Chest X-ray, PA view. Patient: 45 years old, sex F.
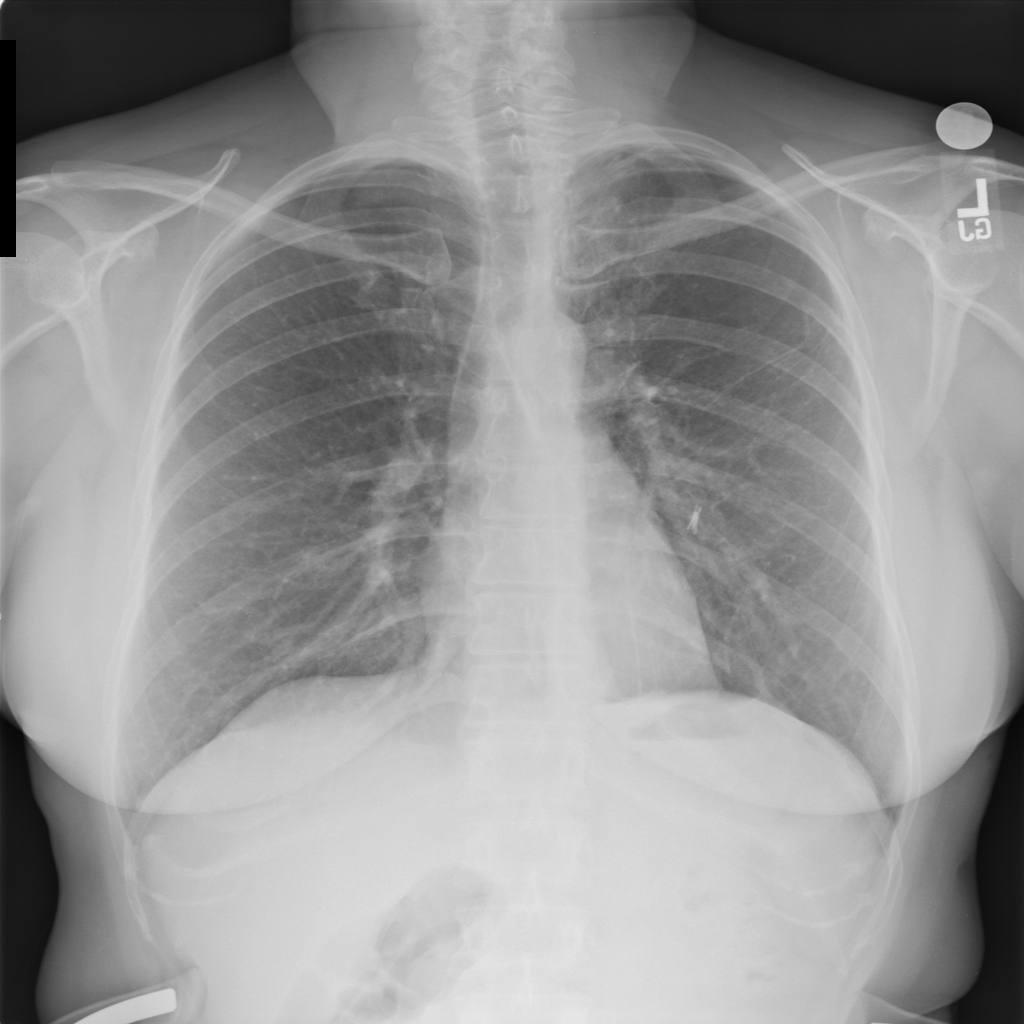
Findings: No Finding